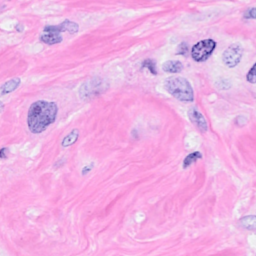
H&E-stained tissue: Breast